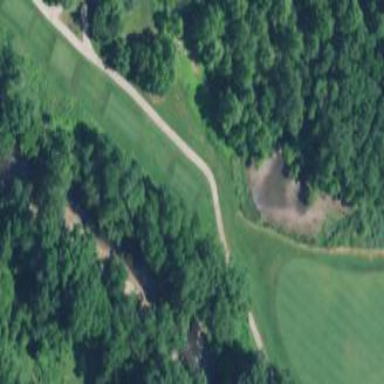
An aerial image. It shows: Rough grassy area used for golf.